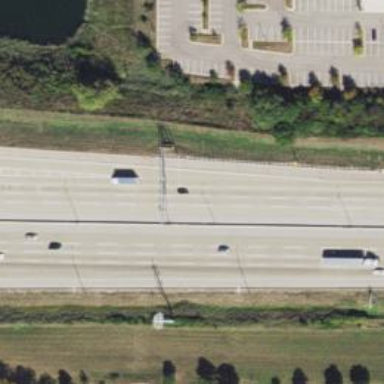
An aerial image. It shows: Motorway junction.